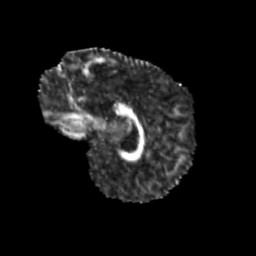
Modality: FA
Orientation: sagittal
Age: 11
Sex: male
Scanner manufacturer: siemens
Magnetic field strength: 3 T
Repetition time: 3.8 s
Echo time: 0.07 s